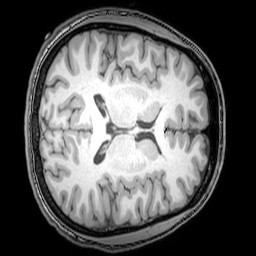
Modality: T1w
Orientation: axial
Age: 22
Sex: male
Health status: healthy
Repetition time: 0.081 s
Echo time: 0.037 s